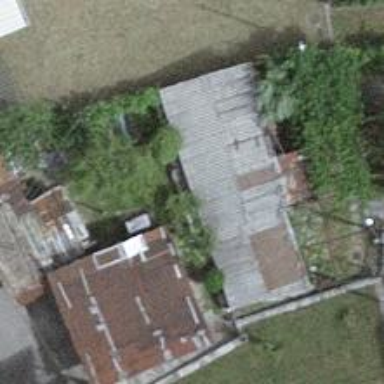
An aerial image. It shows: Shed building.